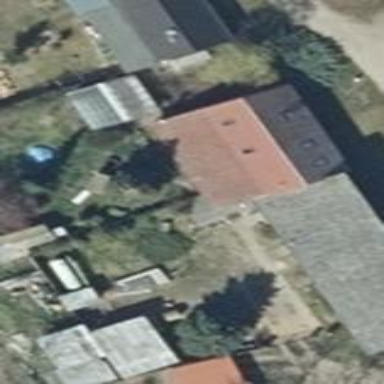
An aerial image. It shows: Gabled house with the roof oriented across.